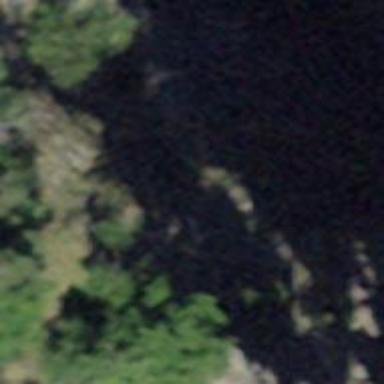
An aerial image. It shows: Cliff in nature.